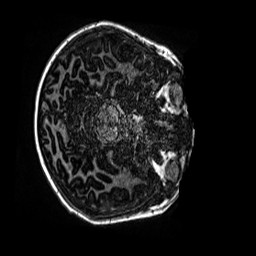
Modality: MP2RAGE
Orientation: axial
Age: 10
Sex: male
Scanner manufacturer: siemens
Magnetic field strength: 3 T
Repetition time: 4 s
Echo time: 0.00299 s